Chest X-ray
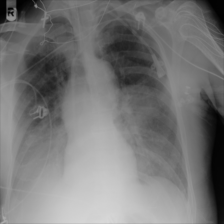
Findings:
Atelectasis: negative
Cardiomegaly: negative
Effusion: positive
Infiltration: positive
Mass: negative
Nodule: negative
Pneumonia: negative
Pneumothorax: negative
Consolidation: negative
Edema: negative
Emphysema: negative
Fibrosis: negative
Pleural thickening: negative
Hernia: negative